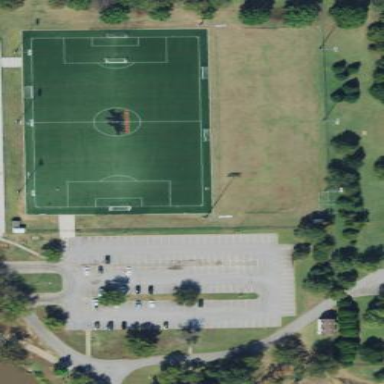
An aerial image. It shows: Soccer pitch with turf surface for leisure sports activities.